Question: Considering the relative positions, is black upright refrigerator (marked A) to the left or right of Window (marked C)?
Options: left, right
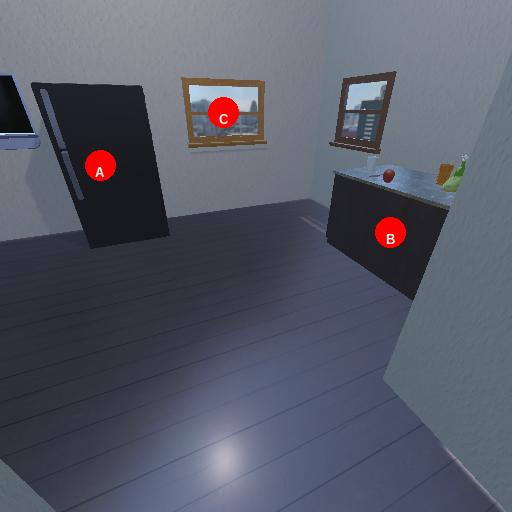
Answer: left